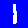
Digit: 1